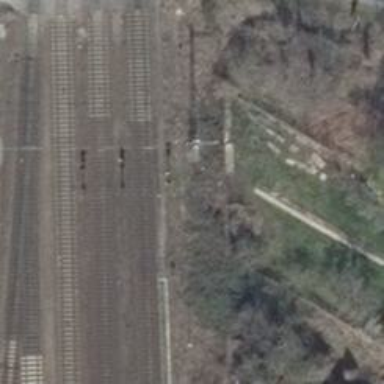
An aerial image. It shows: Railway signal.